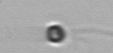
Label: flagellate